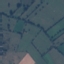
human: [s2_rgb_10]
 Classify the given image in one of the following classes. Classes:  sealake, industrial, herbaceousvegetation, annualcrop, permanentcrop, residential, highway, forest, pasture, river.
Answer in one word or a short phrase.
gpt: Pasture